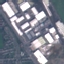
Land use / land cover: Industrial